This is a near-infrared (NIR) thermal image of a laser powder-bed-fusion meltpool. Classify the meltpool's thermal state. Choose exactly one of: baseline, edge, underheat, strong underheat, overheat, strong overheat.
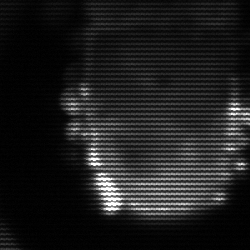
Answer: baseline